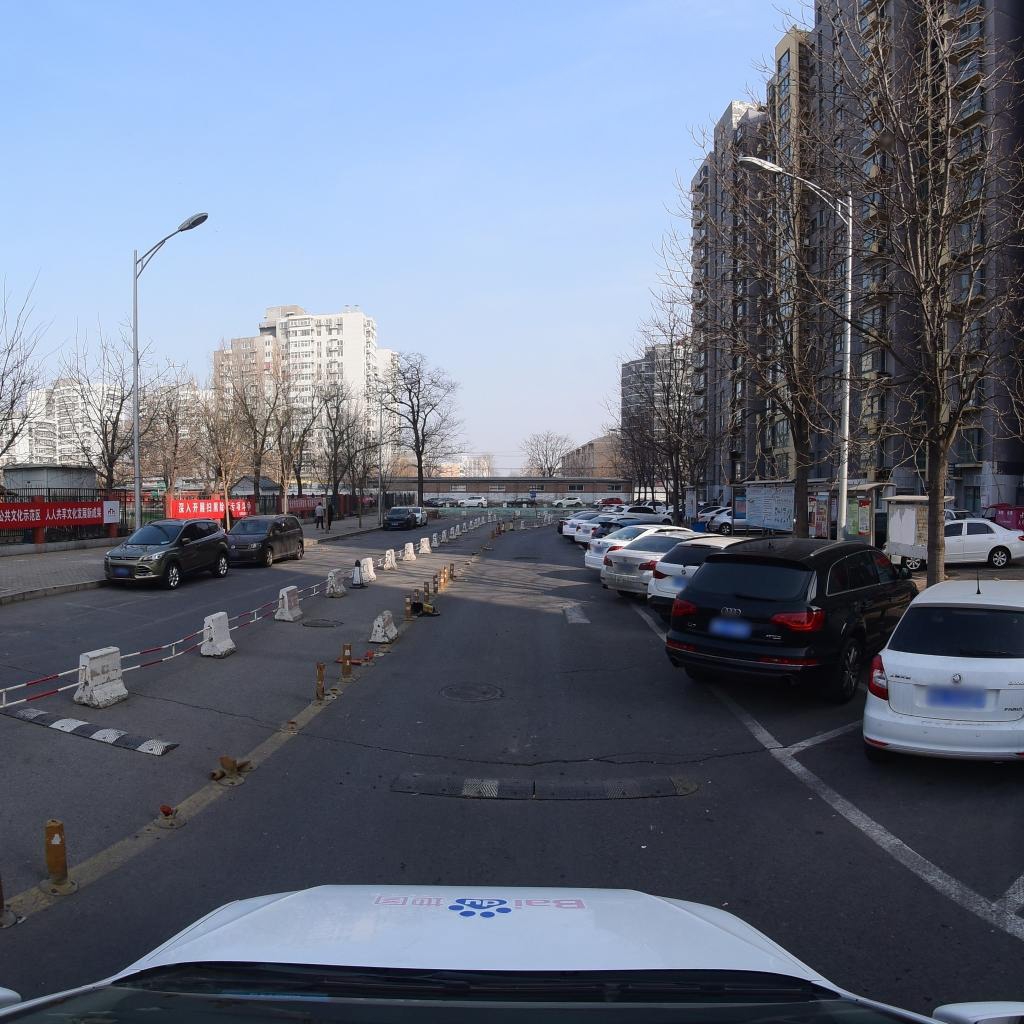
Region: Fengtai
Road damage annotations: transverse crack, manhole cover, manhole cover, transverse crack